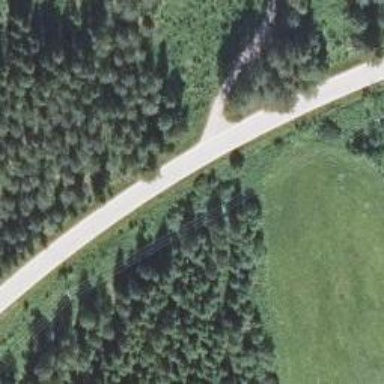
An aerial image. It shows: Asphalt road classified as tertiary.